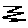
Label: zigzag